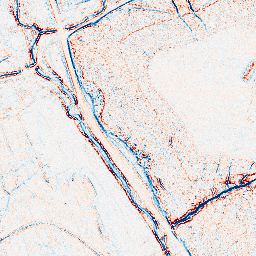
Category: edge_preserving
Decomposition family: bilateral
Decomposition parameters: d: 5
sigma_color: 100
sigma_space: 100
Upsampling method: bicubic
Upsampling parameters: scale: 2
Upsampling scale: 2